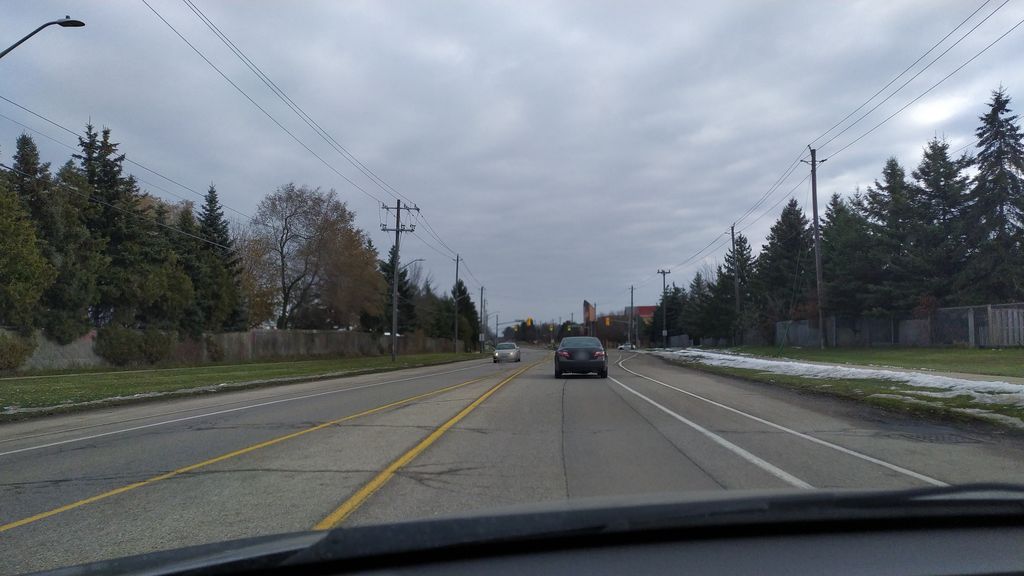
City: kitchener-waterloo